Interaction volume radius: 5 \u00c5
Interaction volume height: 45 \u00c5
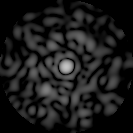
Disorder parameter: 0.8064